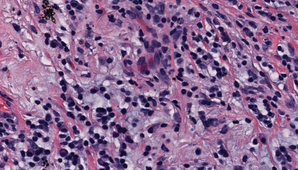
Tumor epithelial tissue: no
Tumor-associated stroma tissue: yes
Normal tissue: no